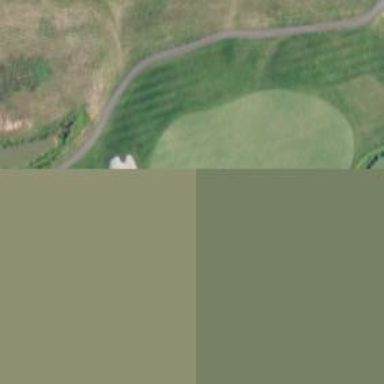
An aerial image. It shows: Golf hole.